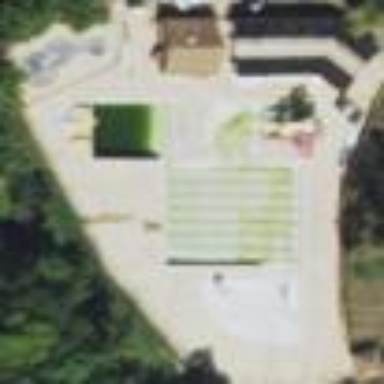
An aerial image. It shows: Swimming pool within leisure land area designed for swimming activities.